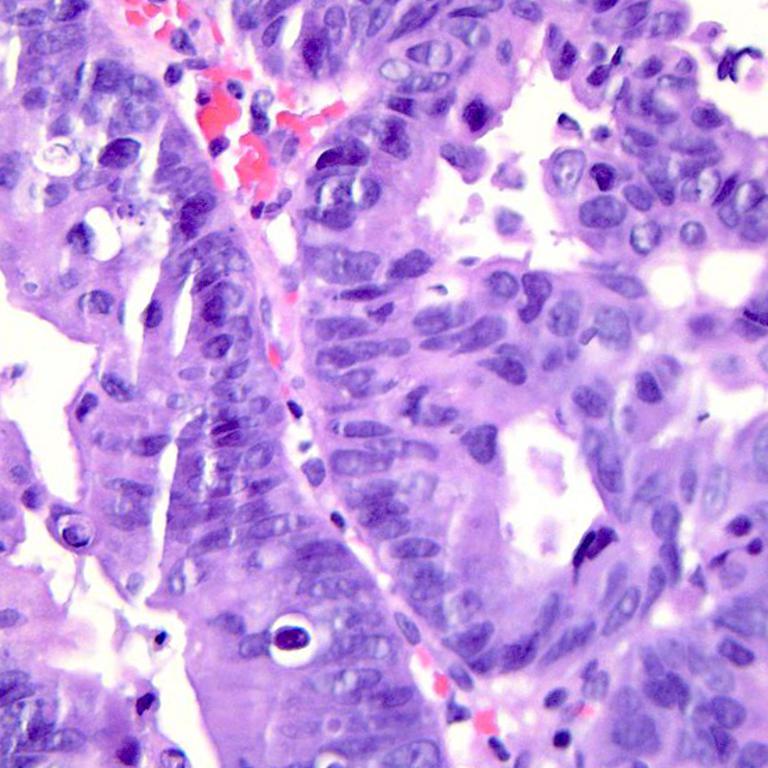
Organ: colon
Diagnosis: adenocarcinomas